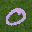
Label: 0